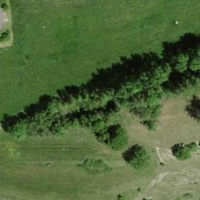
EUNIS habitat code: 52
Species observed at this site:
Euphorbia cyparissias